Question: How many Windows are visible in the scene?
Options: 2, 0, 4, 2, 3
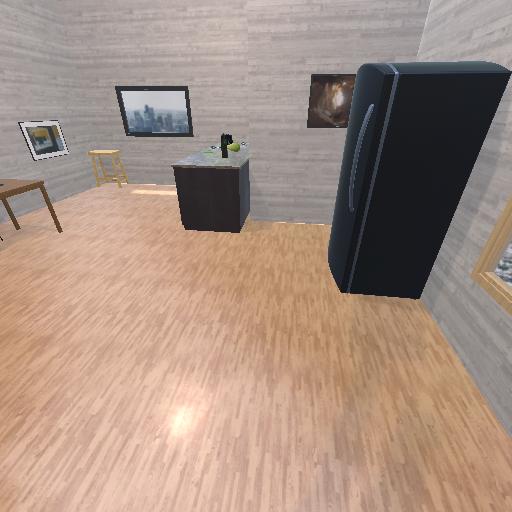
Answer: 2